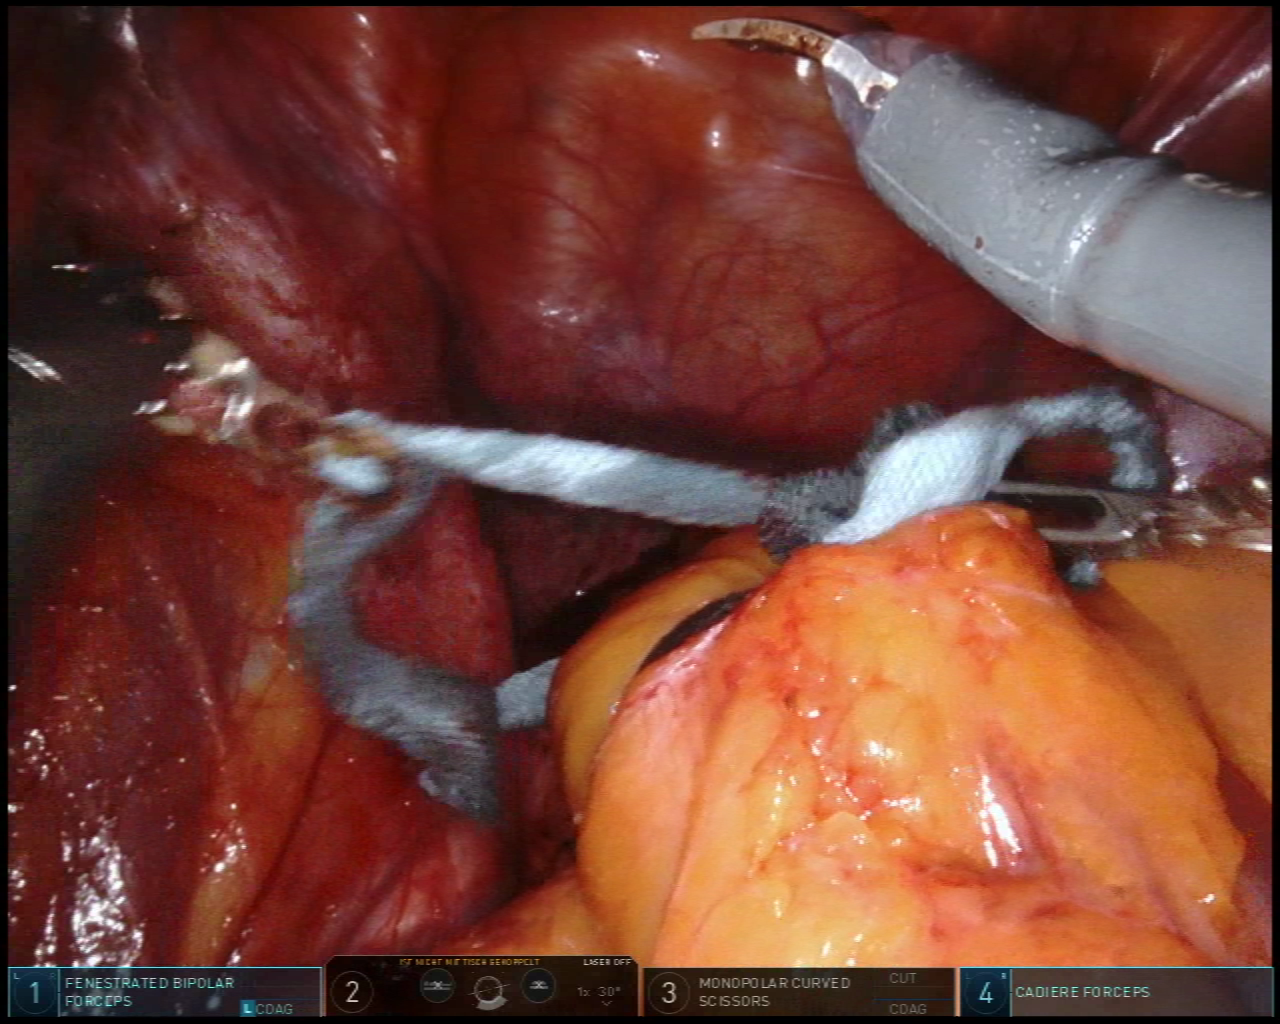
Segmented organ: ureter
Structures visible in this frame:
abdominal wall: yes
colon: yes
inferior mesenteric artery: no
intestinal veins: no
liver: no
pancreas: no
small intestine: no
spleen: no
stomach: no
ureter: yes
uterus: no
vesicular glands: no